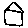
Label: house